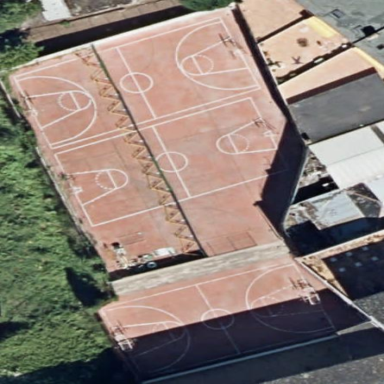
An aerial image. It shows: Basketball court on pitch.